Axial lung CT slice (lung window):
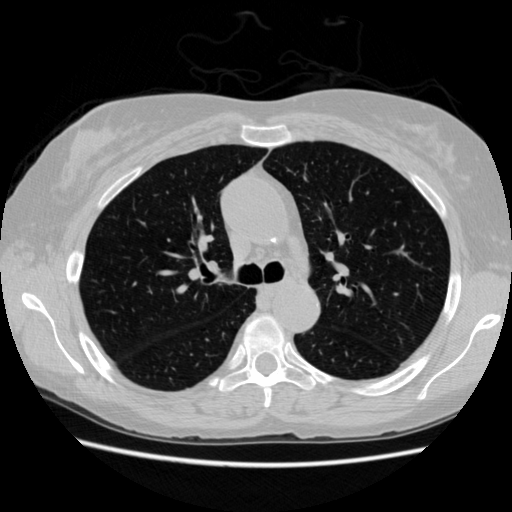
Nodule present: no